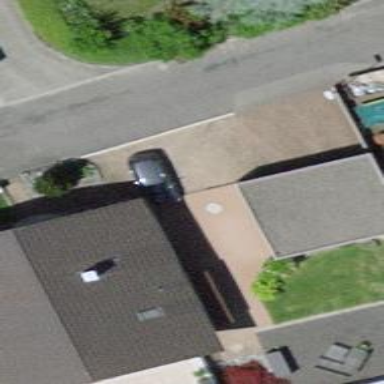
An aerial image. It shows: Garage.